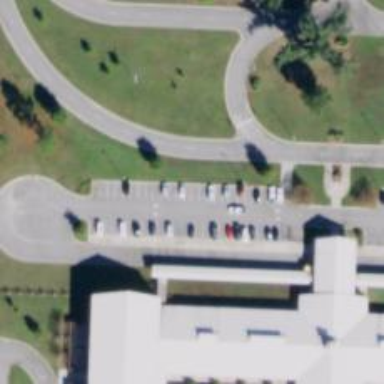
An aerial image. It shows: Parking space.